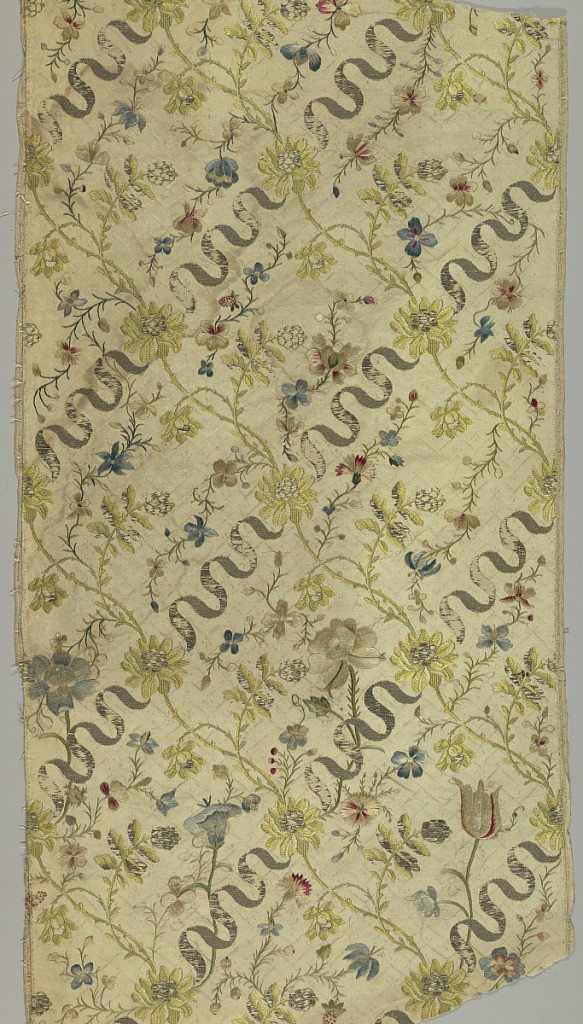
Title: Textile
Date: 18th century
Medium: silk, metallic thread Technique: warp-faced plain weave patterned by continuous and discontinuous supplementary weft; embroidery
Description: Continuous pattern of two crossed diagonals forming a diamond grid: one diagonal is a metallic scroll on ribbon; the other, a diagonal multicolor fine floral vine. The background is a small-scale horizontal herringbone pattern in cream on cream. Flowering vine filled out or embellished by embroidered flowering branches.